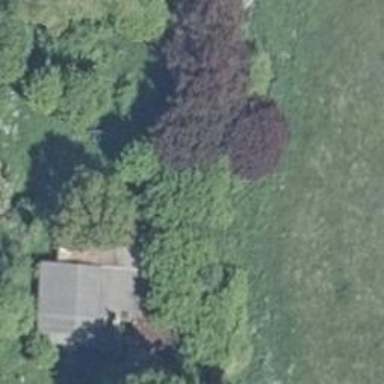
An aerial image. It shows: Broadleaved tree with lush foliage.